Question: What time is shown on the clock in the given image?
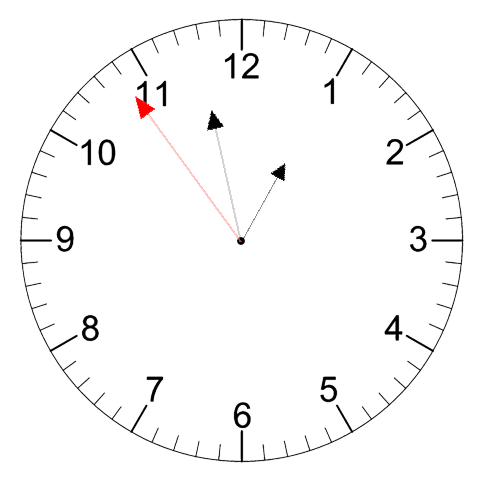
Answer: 12:57:54